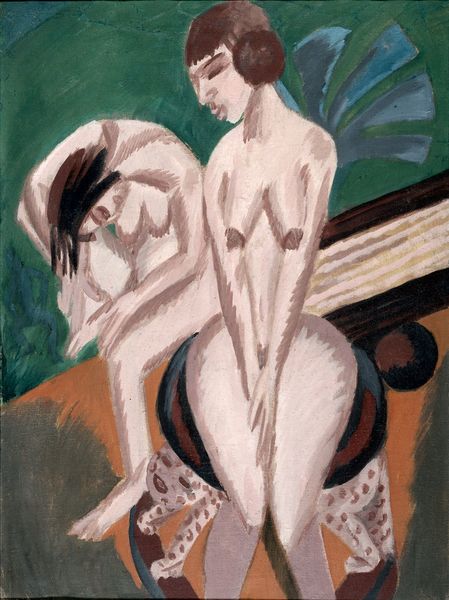
Titel: Zwei Akte im Raum
Künstler: Ernst Kirchner
Standort: Wien
Institution: Albertina, Wien
Schlagwörter: akt, gemälde, haut, kopf, nackt, frauen, grün, kirchner, sitzen, braun, brust, busen, frau, köpfe, stuhl, expressionismus, malerei, gesichter, arme, bild, haare, sitzend, pflanze, gebeugt, brüste, zwei, abstrakt, bank, hocker, nackte, brustwarzen, erotik, oberschenkel, scham, schenkel, max ernst, katze, fuss, nakt, plastisch, kugel, hüfte, leopard, die brücke, aktbild, gepard, gesicher, ernst ludwig